Question: I am making a project on medical shop.
I have made three tables which are as follows:
- - -
I want to connect these tables in such a way that the 'medsold' table can fetch the data from both 'medicine' table and 'customer' table.
the EER diagram is as follows:

when I am executing the following query:
'''
insert into medSold(medsold_id,med_id,c_id,generic_name,brand_name,mft_date,exp_date,billing_date,med_name) values ('','','','sumthing1','dntknw1','2012-11-10','2014-12-20','','crocine');
'''
it is giving the following error:
> Error Code: 1452. Cannot add or update a child row: a foreign key constraint fails ('mysql1'.'medSold', CONSTRAINT 'c_id' FOREIGN KEY ('c_id') REFERENCES 'customer' ('c_id') ON DELETE NO ACTION ON UPDATE NO ACTION)
why its happening?
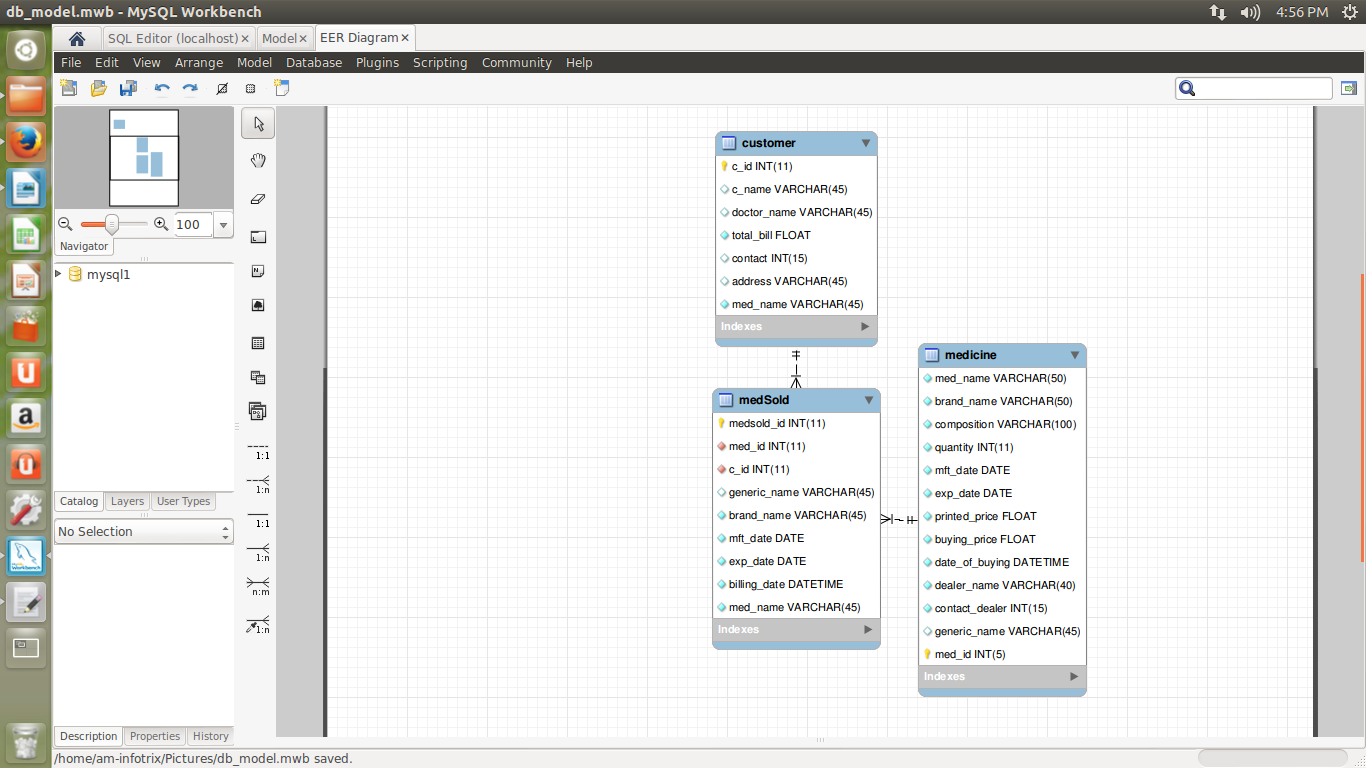
Answer: You can disable foreign key checks if you forcefully want to insert records.
set foreign_key_checks=0;
insert into medSold(medsold_id,med_id,c_id,generic_name,brand_name,mft_date,exp_date,billing_date,med_name) values ('','','','sumthing1','dntknw1','2012-11-10','2014-12-20','','crocine');
set foreign_key_checks=1;